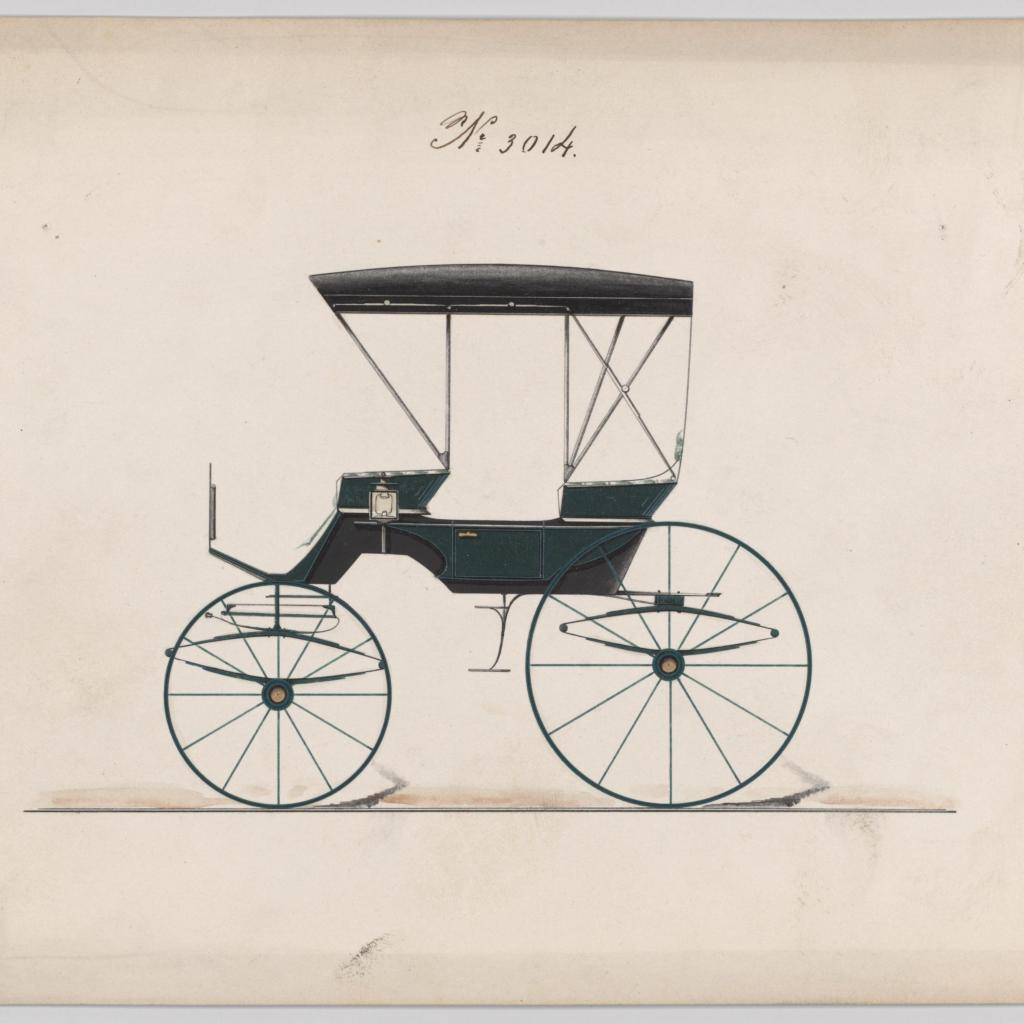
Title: Design for Park Phaeton, no. 3014
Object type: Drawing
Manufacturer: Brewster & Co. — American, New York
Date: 1874
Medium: Pen and black ink, watercolor and gouache with gum arabic
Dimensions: sheet: 7 1/16 x 9 13/16 in. (17.9 x 24.9 cm)
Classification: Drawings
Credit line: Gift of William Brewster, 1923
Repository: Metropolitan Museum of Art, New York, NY